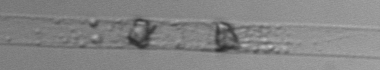
Label: Dactyliosolen_blavyanus